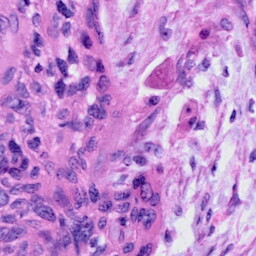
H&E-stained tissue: Cervix